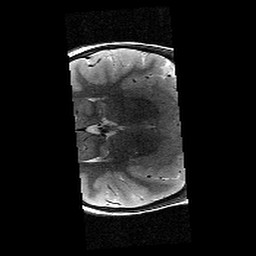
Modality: T2w
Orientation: axial
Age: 10
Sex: female
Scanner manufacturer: siemens
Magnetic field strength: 3 T
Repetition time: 9.23 s
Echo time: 0.067 s